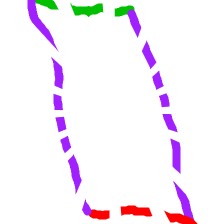
Shape: parallelogram